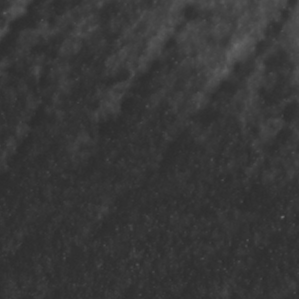
Label: non_frost